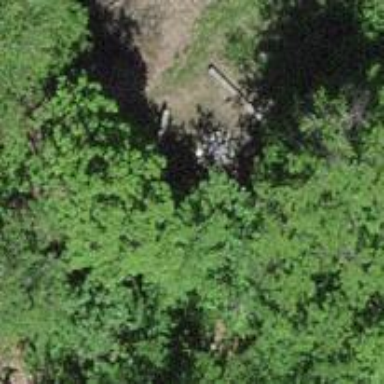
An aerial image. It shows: Bench.